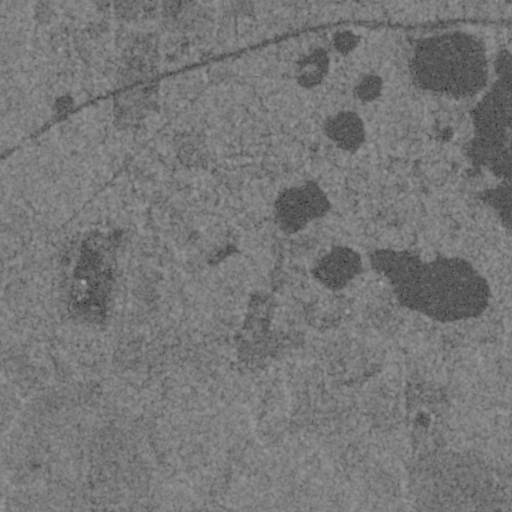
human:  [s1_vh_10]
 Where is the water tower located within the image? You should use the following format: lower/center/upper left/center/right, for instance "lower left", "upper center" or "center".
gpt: The water tower is located in the center left of the image.
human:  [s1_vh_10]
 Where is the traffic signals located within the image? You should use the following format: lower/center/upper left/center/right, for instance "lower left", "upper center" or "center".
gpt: The traffic signals is located in the upper center of the image.
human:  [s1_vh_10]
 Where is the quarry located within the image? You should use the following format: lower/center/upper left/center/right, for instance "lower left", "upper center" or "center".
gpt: There is no quarry in the image.

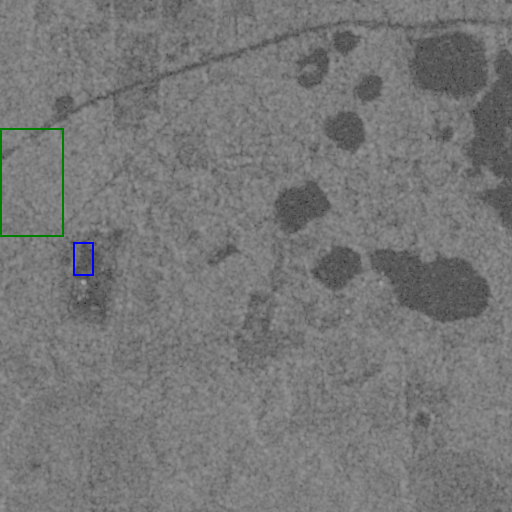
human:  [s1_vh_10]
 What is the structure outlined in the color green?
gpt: The structure outlined in green is a park.
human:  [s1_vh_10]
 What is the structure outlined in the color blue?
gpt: The structure outlined in blue is a building.
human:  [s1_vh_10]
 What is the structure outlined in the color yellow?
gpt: There is no yellow outline.